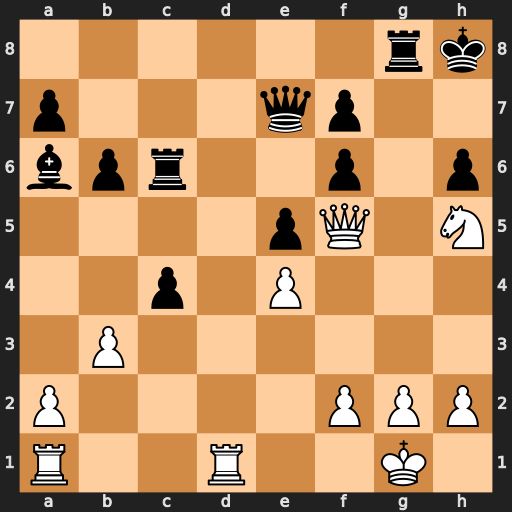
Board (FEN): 6rk/p3qp2/bpr2p1p/4pQ1N/2p1P3/1P6/P4PPP/R2R2K1
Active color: w
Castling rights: -
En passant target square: -
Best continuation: Rd7 Qe6 Qxe6